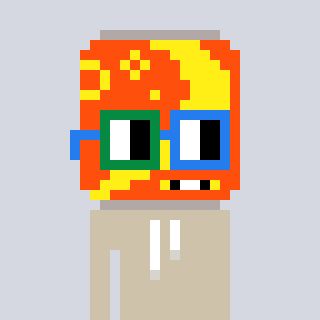
a pixel art character with square green and blue glasses, a pop-shaped head and a bege-colored body on a cool background